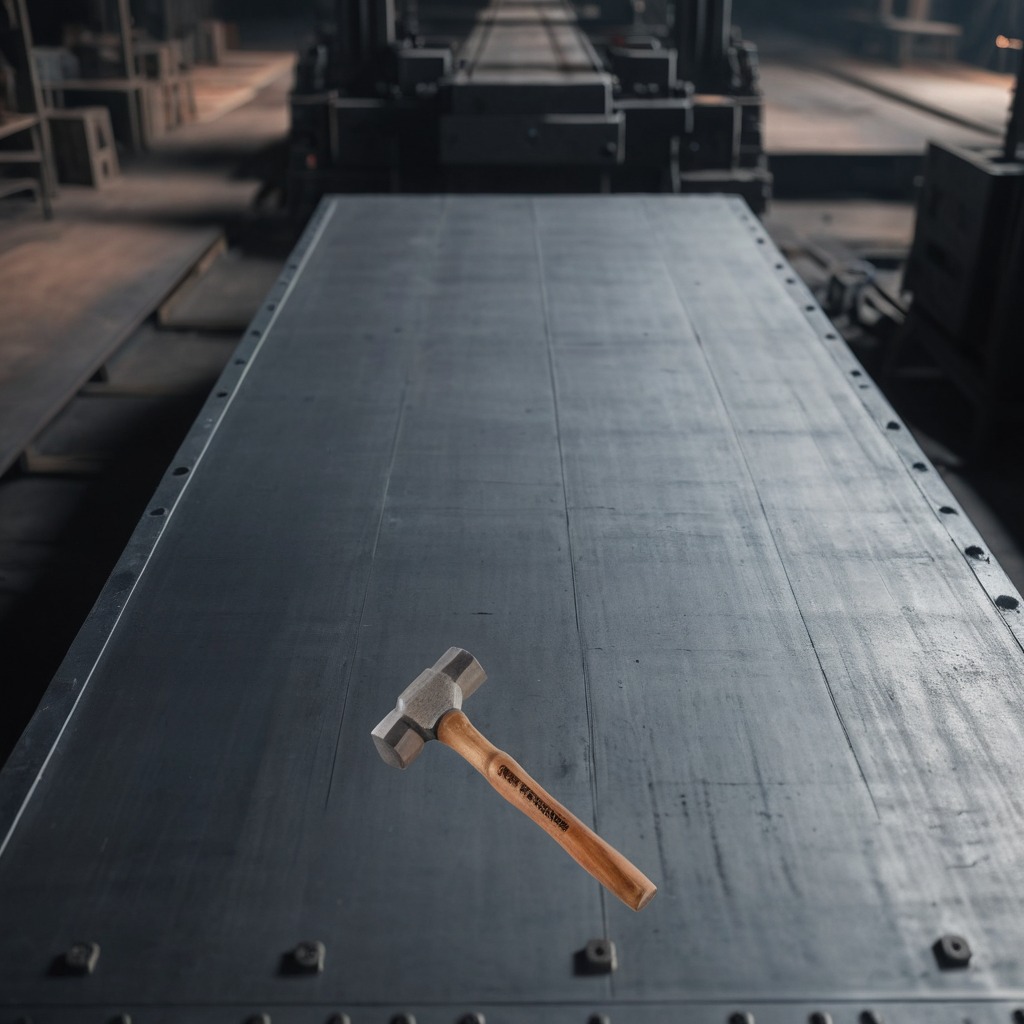
A hammer is lying on the cold steel table in a mining workshop.